Question: As you can see in the image below, my layout is a bit off. For some reason, when I don't have an 'img' tag within the bordered 'div', it "floats" up. There's no css that seems to differ to make it do this. When inspecting it, it seems to not be missing anything or having anything extra that would make it do this.
Oddly, when I put in 'input' element inside of it, it then hangs down lower than the row of 'div''s with images. When I put in 'img' in it, it behaves correctly, sitting in line with the rest.

My html:
'''
<div class="row">
<div class="col-md-12 center-block">
<div class="border background-choice">
<img src="background1.jpg">
</div>
<div class="border background-choice">
<img src="background1.jpg">
</div>
<div class="border background-choice">
<img src="background1.jpg">
</div>
</div>
<div class="col-md-12 center-block">
<div class="border background-choice">
<img src="background1.jpg">
</div>
<div class="border background-choice">
<img src="background1.jpg">
</div>
<div class="border background-choice">
</div>
</div>
</div>
'''
My css(.scss):
'''
#background-upload-modal {
.border {
border: solid 2px black;
}
.background-choice {
margin: 10px;
height: 150px;
width: 150px;
display: inline-block;
img {
height: 100%;
width: 100%;
}
}
}
'''
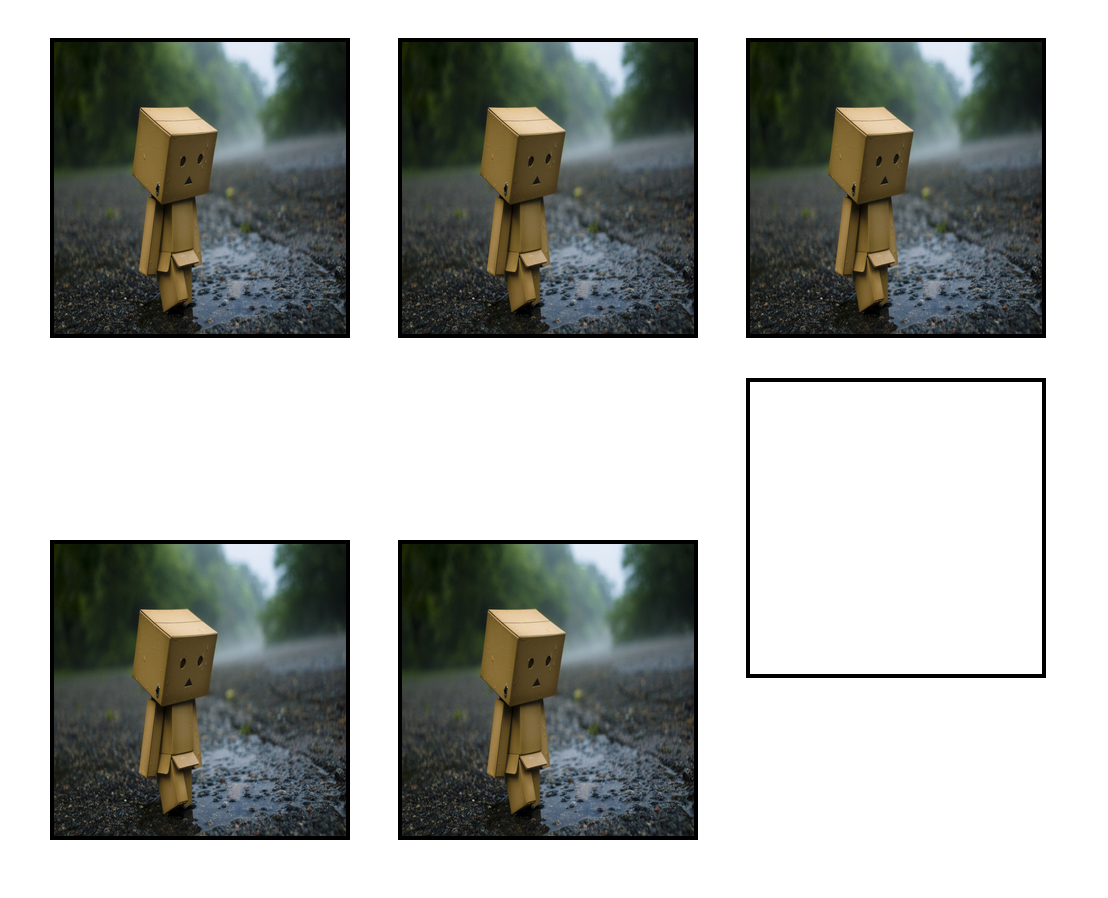
Answer: Try adding
'''
vertical-align: top
'''
to 'background-choice'
'''
.background-choice {
vertical-align: top
}
'''
This is a common issue people run into with display inline-block elements because the default alignment is baseline